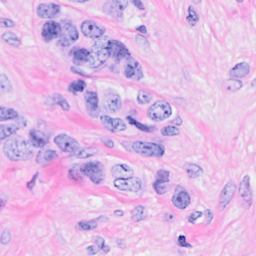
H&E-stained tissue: Breast